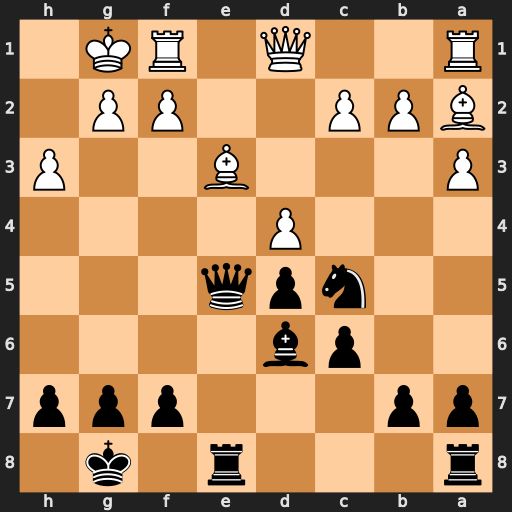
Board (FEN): r3r1k1/pp3ppp/2pb4/2npq3/3P4/P3B2P/BPP2PP1/R2Q1RK1
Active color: b
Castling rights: -
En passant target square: -
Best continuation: Qh2#